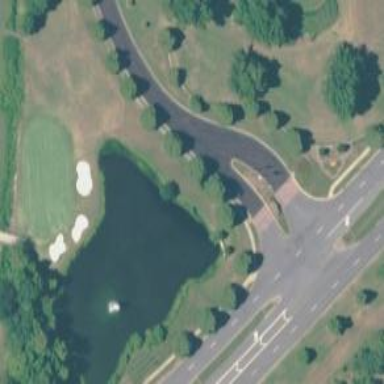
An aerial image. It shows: Water hazard on golf course. The hazard is natural water feature.